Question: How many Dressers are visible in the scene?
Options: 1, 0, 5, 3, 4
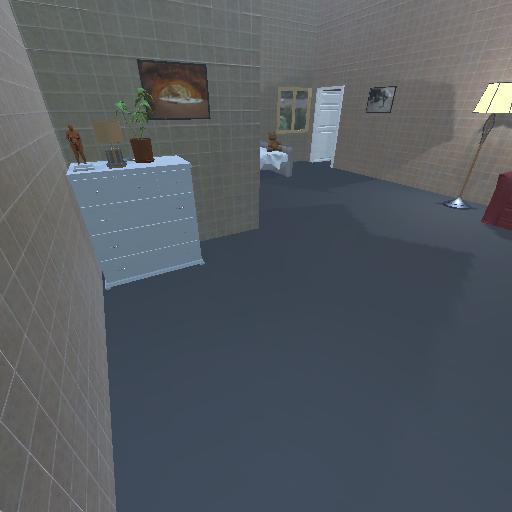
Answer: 1